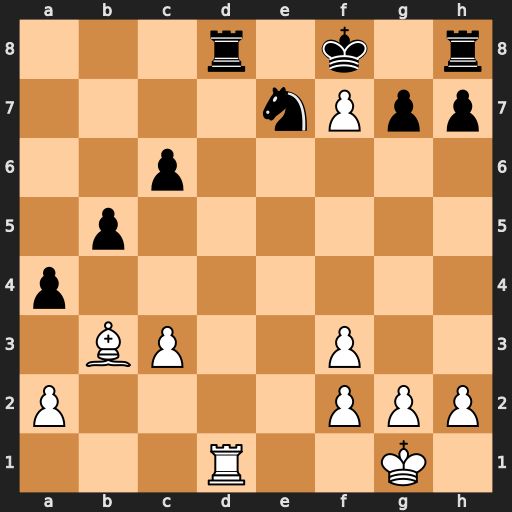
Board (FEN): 3r1k1r/4nPpp/2p5/1p6/p7/1BP2P2/P4PPP/3R2K1
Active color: w
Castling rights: -
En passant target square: -
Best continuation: Rxd8#